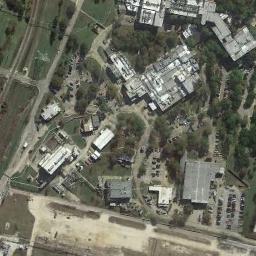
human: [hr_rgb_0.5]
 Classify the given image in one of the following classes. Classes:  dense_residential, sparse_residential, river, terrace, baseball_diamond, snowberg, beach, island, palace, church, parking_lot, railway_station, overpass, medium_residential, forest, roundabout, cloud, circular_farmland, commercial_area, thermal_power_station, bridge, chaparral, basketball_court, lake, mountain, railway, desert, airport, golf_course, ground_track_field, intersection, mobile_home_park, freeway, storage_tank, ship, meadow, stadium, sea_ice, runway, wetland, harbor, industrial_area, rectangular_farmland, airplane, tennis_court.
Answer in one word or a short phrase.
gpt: industrial_area